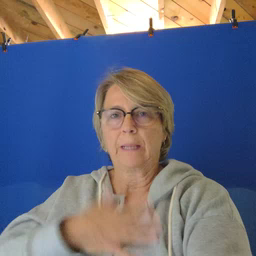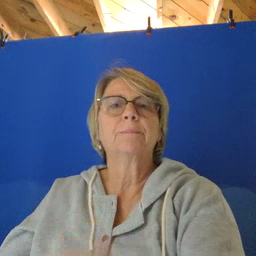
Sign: pajamas